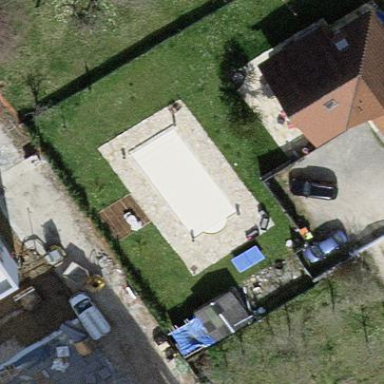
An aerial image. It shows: Swimming pool located in leisure land.